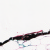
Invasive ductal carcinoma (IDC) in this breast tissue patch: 0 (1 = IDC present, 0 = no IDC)